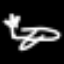
Label: airplane